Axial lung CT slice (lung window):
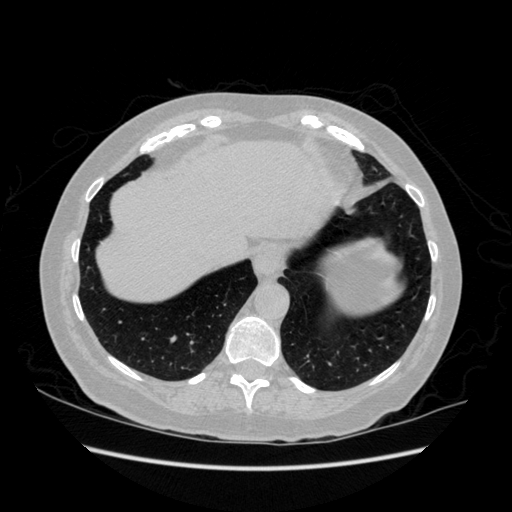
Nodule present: no